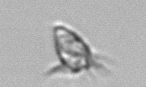
Label: Paratontonia_gracillima